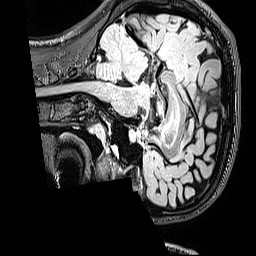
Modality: FLAIR
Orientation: sagittal
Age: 22
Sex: female
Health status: healthy
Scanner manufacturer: siemens
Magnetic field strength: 3 T
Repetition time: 5 s
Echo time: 0.388 s